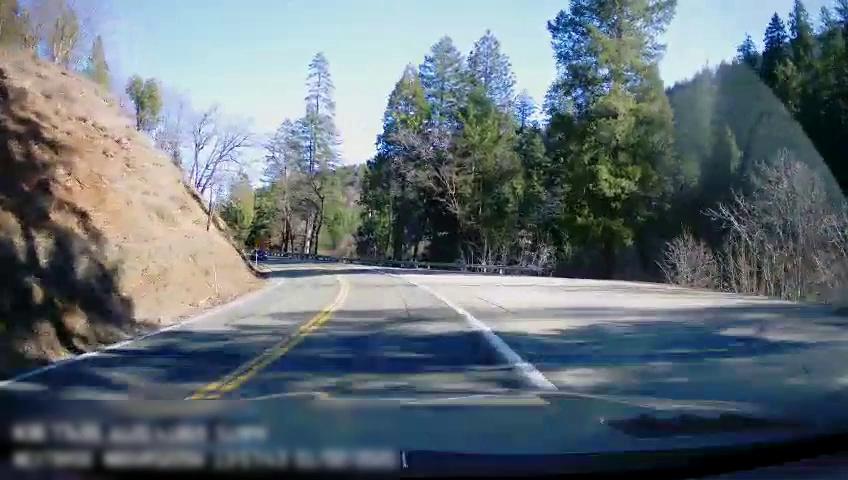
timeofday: Day
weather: Sunny
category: Drivable Space
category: Drivable Space
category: Vehicles | Car
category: Lanes | Opposite Lane
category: Lanes | Current Lane
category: Lanes | Opposite Lane
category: Lanes | Current Lane